Field crop: maize
Growth stage: 2
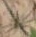
Species: salsola